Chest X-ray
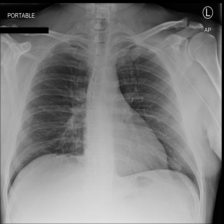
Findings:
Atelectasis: negative
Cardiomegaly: negative
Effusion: negative
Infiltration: negative
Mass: negative
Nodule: negative
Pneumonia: negative
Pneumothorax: negative
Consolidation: negative
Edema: negative
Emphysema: negative
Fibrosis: negative
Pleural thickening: negative
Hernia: negative